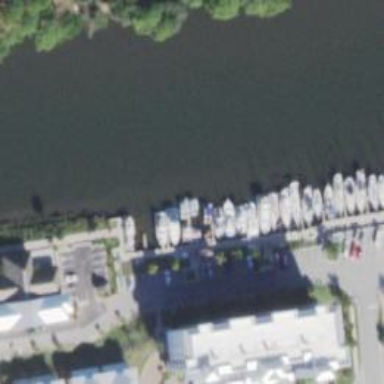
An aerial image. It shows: Marina area for leisure land.